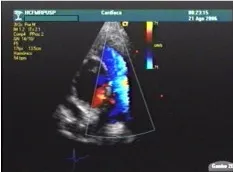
Post operatory findings: C- Paraesternal short axis view showing absence of right intraventricular obstruction as documented by color flow mapping.
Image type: radiology (ultrasound)